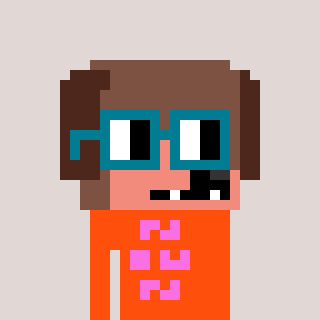
a pixel art character with square dark green glasses, a dog-shaped head and a orange-colored body on a warm background